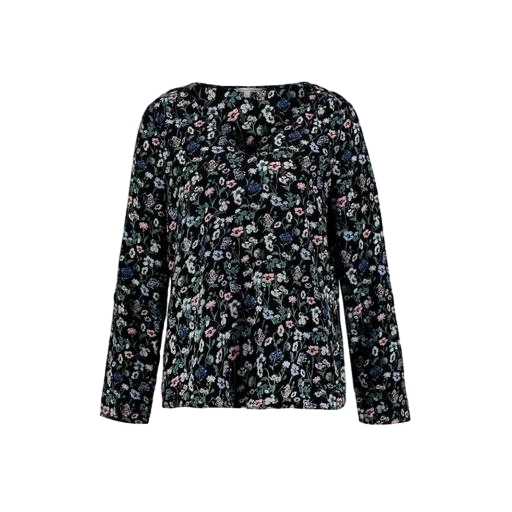
black v-neck floral-print blouse, multicolor floral-print t-shirt only macy, black floral-print top, white background